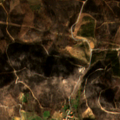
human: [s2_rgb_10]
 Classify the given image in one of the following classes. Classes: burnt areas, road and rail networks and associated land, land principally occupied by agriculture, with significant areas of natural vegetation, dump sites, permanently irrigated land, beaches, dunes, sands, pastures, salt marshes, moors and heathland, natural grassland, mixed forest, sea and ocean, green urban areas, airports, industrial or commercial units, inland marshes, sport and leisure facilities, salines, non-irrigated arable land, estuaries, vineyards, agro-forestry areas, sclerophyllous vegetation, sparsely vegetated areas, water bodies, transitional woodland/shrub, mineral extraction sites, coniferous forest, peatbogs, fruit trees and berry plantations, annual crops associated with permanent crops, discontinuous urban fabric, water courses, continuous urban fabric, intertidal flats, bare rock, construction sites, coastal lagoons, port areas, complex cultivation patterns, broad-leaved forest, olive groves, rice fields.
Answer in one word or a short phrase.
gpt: discontinuous urban fabric, land principally occupied by agriculture, with significant areas of natural vegetation, transitional woodland/shrub